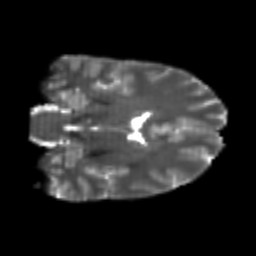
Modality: T2w
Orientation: coronal
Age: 25
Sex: male
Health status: healthy
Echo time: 0.074 s